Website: home-depot
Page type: cart
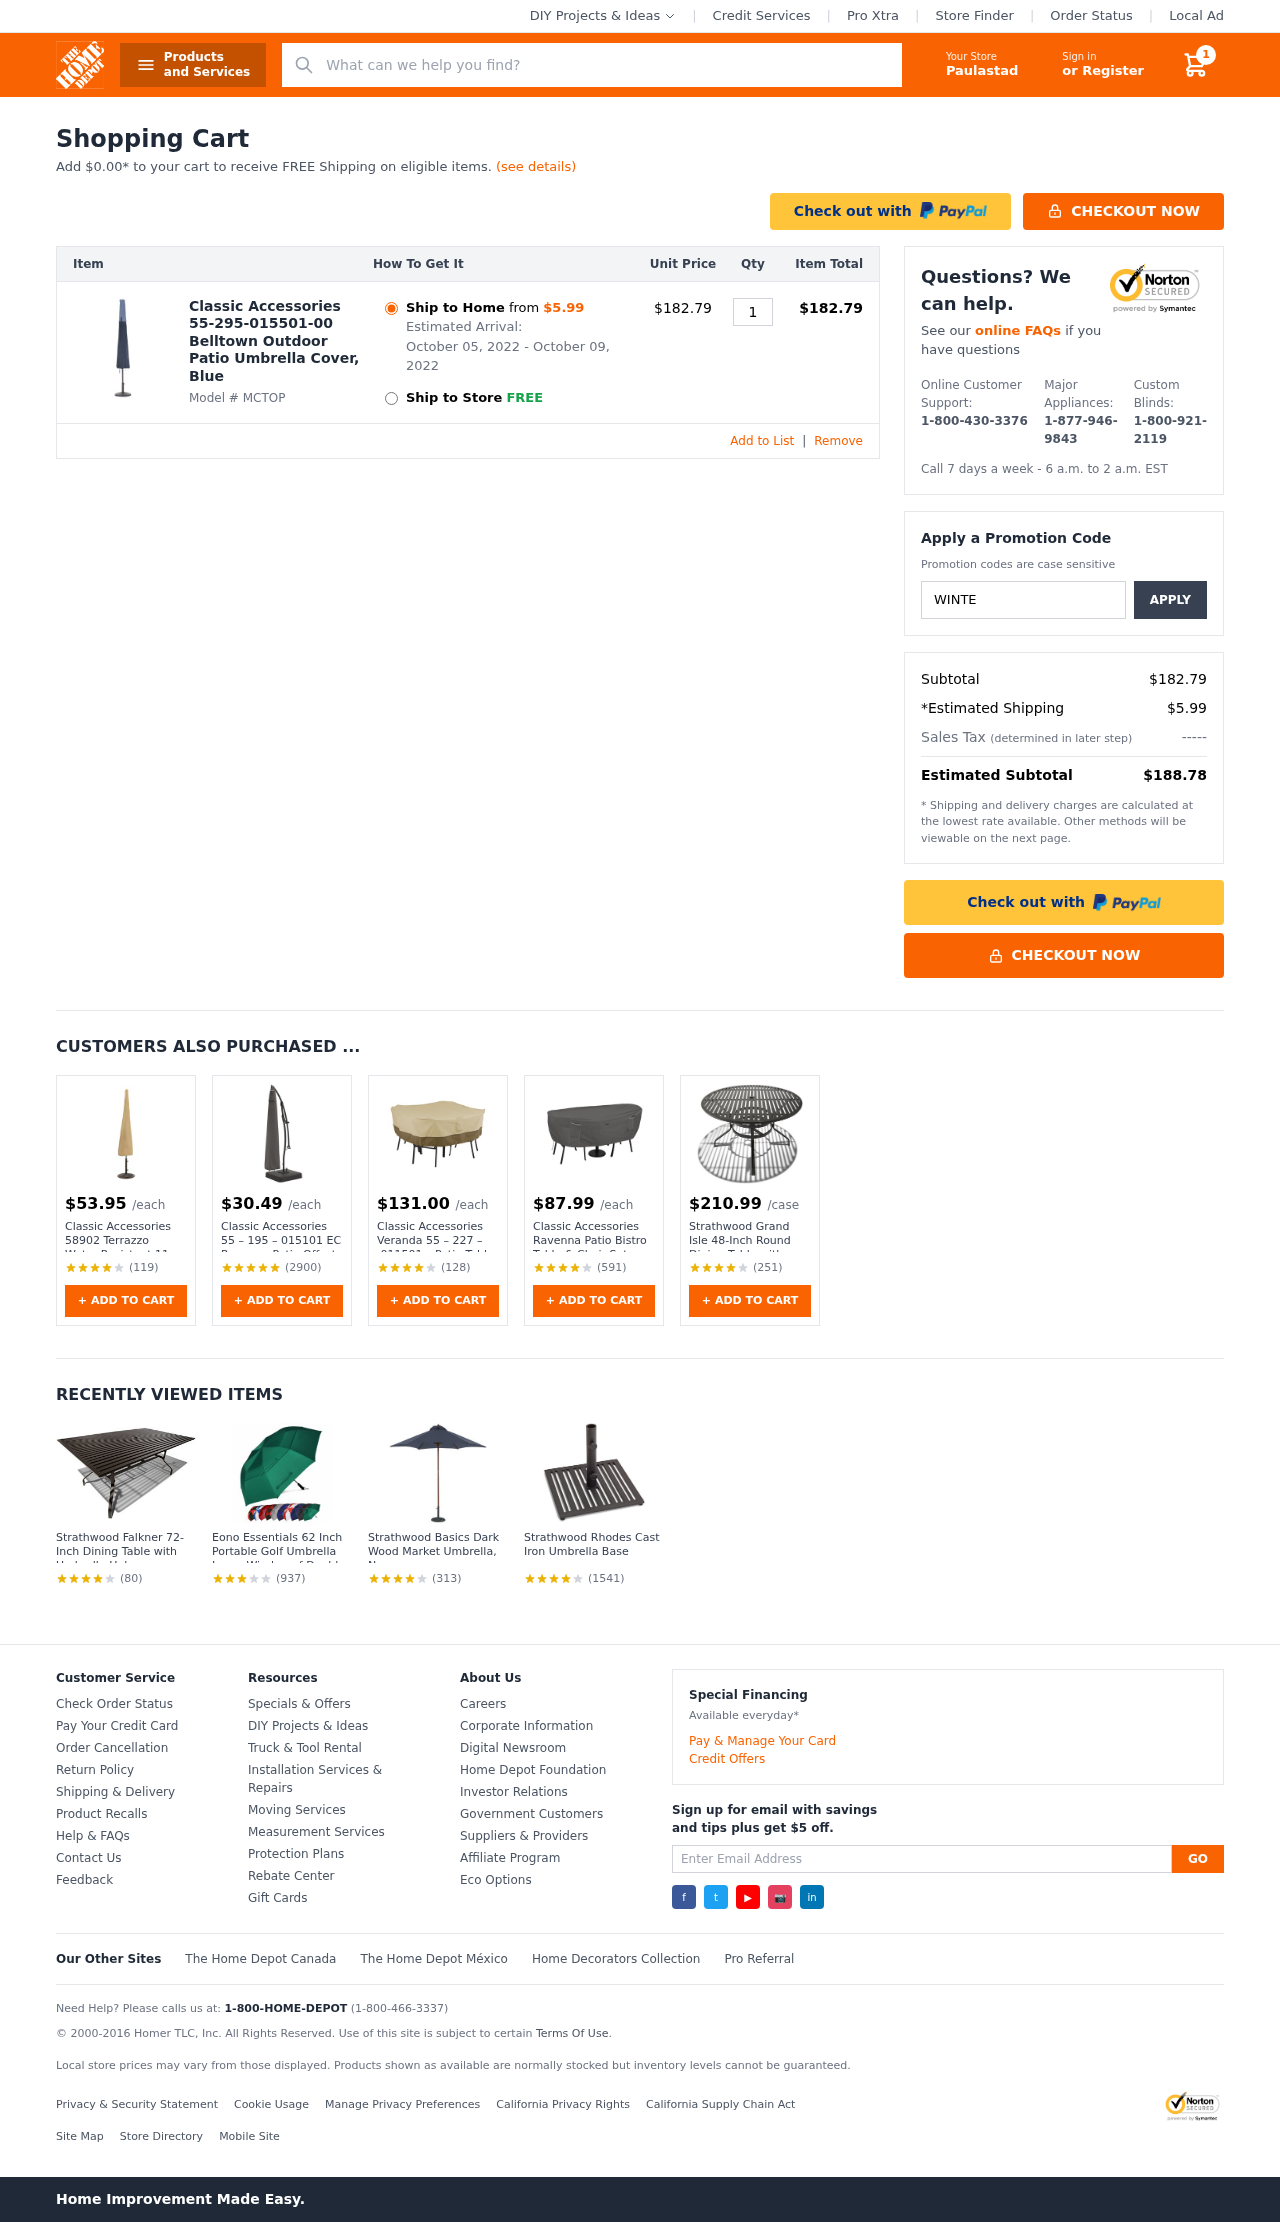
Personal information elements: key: PII_CITY
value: Paulastad
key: PII_PROMO_CODE
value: WINTER45
Product elements: key: PRODUCT1_NAME
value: Classic Accessories 55-295-015501-00 Belltown Outdoor Patio Umbrella Cover, Blue
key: PRODUCT1_PRICE
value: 182.79
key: PRODUCT1_QUANTITY
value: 1
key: PRODUCT2_PRICE
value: $53.95
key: PRODUCT2_NAME
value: Classic Accessories 58902 Terrazzo Water-Resistant 11 Foot Patio Umbrella Cover,Sand,10 in
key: PRODUCT2_NUM_RATINGS
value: (119)
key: PRODUCT3_PRICE
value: $30.49
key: PRODUCT3_NAME
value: Classic Accessories 55 – 195 – 015101 EC Ravenna Patio Offset Umbrella Überdachungsabdeckung
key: PRODUCT3_NUM_RATINGS
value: (2900)
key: PRODUCT4_PRICE
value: $131.00
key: PRODUCT4_NAME
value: Classic Accessories Veranda 55 – 227 – 011501 – Patio Table &amp; Chair Cover – M
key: PRODUCT4_NUM_RATINGS
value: (128)
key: PRODUCT5_PRICE
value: $87.99
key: PRODUCT5_NAME
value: Classic Accessories Ravenna Patio Bistro Table & Chair Set Cover Outdoor Furniture with Durable Mate
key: PRODUCT5_NUM_RATINGS
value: (591)
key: PRODUCT6_PRICE
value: $210.99
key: PRODUCT6_NAME
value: Strathwood Grand Isle 48-Inch Round Dining Table with Umbrella Hole
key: PRODUCT6_NUM_RATINGS
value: (251)
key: PRODUCT7_NAME
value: Strathwood Falkner 72-Inch Dining Table with Umbrella Hole
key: PRODUCT7_NUM_RATINGS
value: (80)
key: PRODUCT8_NAME
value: Eono Essentials 62 Inch Portable Golf Umbrella Large Windproof Double Canopy - Automatic Open Strong
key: PRODUCT8_NUM_RATINGS
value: (937)
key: PRODUCT9_NAME
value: Strathwood Basics Dark Wood Market Umbrella, Navy
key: PRODUCT9_NUM_RATINGS
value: (313)
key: PRODUCT10_NAME
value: Strathwood Rhodes Cast Iron Umbrella Base
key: PRODUCT10_NUM_RATINGS
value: (1541)
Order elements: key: ORDER_NUM_ITEMS
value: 1
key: AMOUNT_TO_FREE_SHIPPING
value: $0.00
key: ORDER_SHIPPING_DATE
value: October 05, 2022
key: ORDER_DELIVERY_DATE
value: October 09, 2022
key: ORDER_ITEM_TOTAL
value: $182.79
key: ORDER_SUBTOTAL
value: $182.79
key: ORDER_SHIPPING_COST
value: $5.99
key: ORDER_TOTAL
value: $188.78
Search elements: key: HEADER_SEARCH
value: What can we help you find?